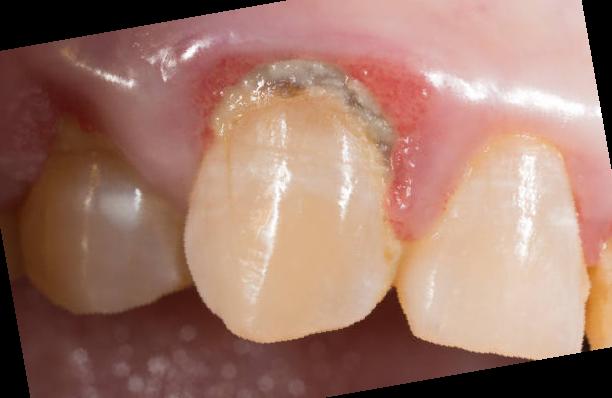
Condition: Calculus